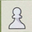
Piece: wP